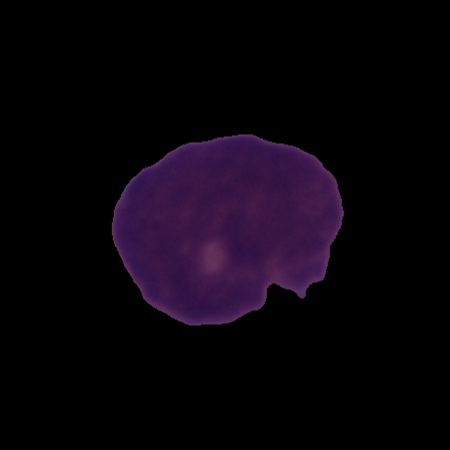
Label: cancer